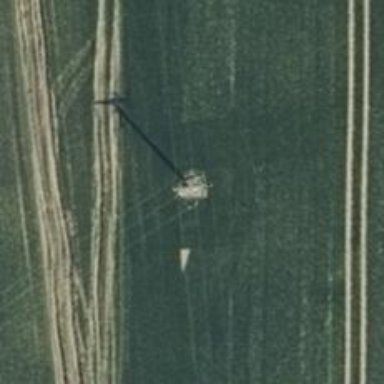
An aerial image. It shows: Power pole.